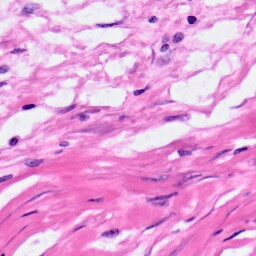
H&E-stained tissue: Pancreatic